Question: I have a main repo with a main dev branch and lots of "experiment" branches sprouting off from it (e.g., 'exp1' and 'exp2'). The purpose of these experiment branches is to serve as placeholders for experiments that generate numerical results. I record the branch name (and commit ID) of the experiment branches so I can return to the commits to see precisely the code and history behind the results.
But, now, there are so many experiment branches that it's getting hard to see the main tree. So, I'm rethinking my strategy for keeping placeholders to the code behind each set of results (i.e., each experiment). Obviously I could just save the working dir at each branch, but it would be nice to keep the commit history also.
One way to deal with this is to move the experiment branches into their own independent repos, each being rooted at the child node of the appropriate node in the commit history of the dev branch. Here's an illustration of what I mean:

Click <URL>.
So, for example, for branch 'exp1', I would like to export commits 'A->B->C' to a separate repo rooted at commit 'A'. Then, I can just record the hash of commit 'P1' so that I know where the 'exp1' branch descended from.
How can I do that?
On the other hand, I strongly suspect there is a much better strategy for doing what I want to do---namely, unclutter the tree for visual inspection but keep placeholders to prior branches so I can return to them if needed. So, can anyone recommend a strategy for this?
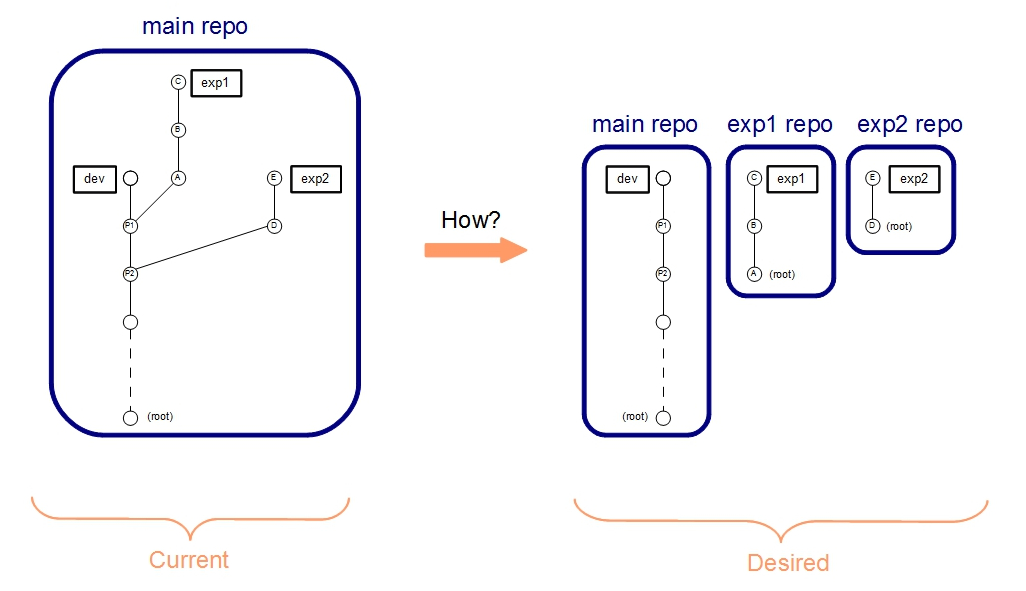
Answer: Here's one alternative: use non-branch references to save the branch-tips before deleting the branch names.
Since these are non-branch references, they won't show up in 'git branch' output, nor in stuff shown by 'git log --branches' and 'gitk --branches', for instance. However, they will show up in '--all' listings, and will retain repository objects.
To create or update a non-branch reference, use <URL>. [Edit, July 2022: 'refs/namespaces/' is now reserved as well, and 'refs/replace/' is used by 'git replace'. 'refs/bisect/', 'refs/rewritten/', and 'refs/worktree/' are reserved; 'refs/original/' is reserved if you will use 'git filter-branch'. Gerrit, if you use it, has more reserved names. The list never seems to stop growing, so use care here.]